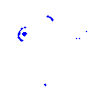
Particle: proton